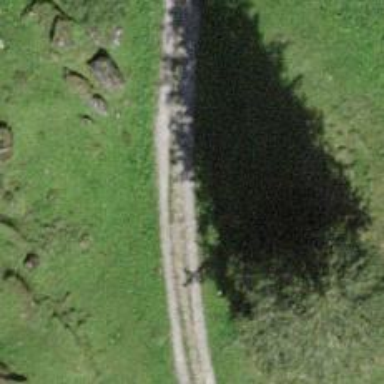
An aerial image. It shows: Track road with grade3 tracktype.